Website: lowes
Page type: cart
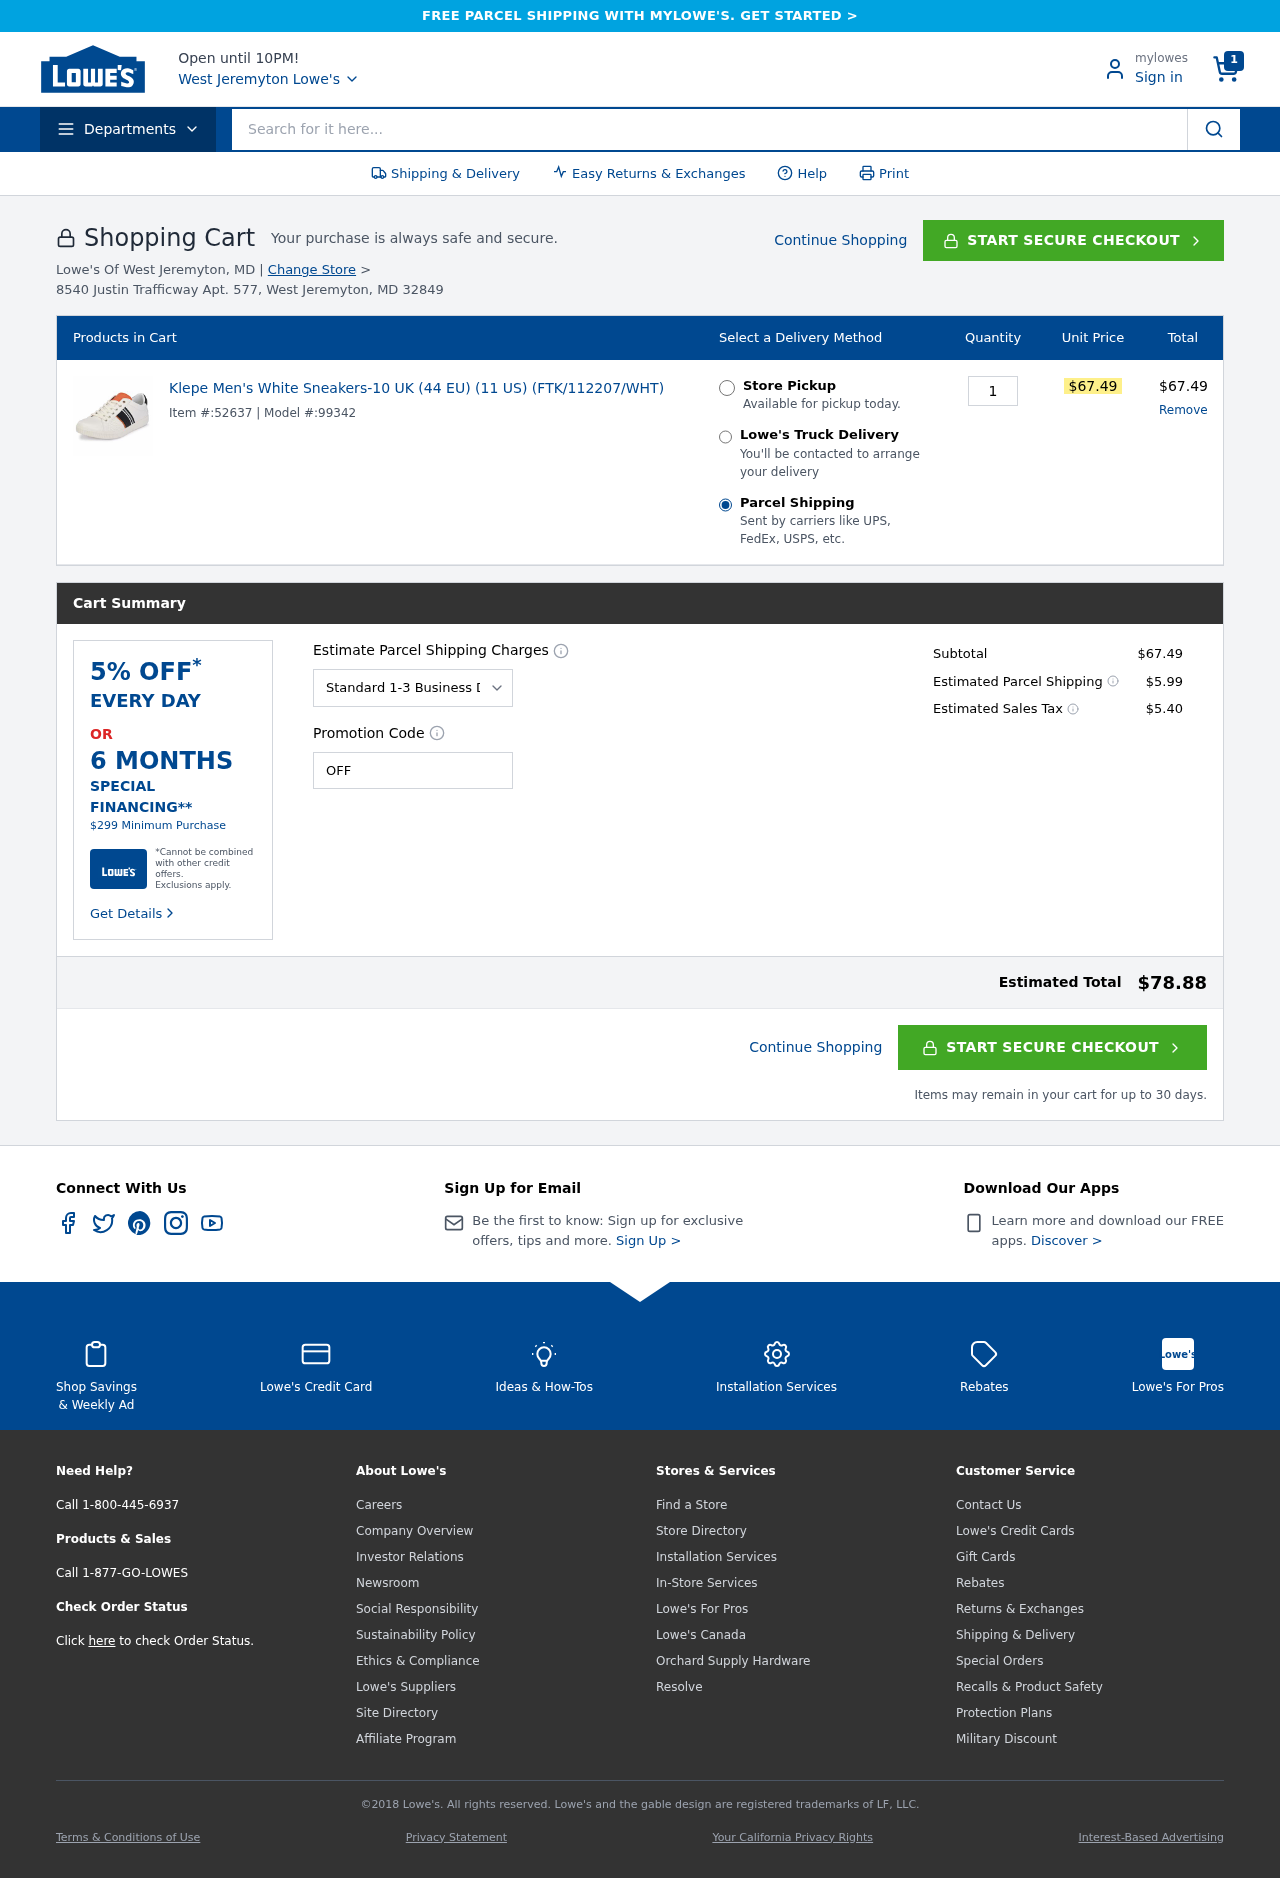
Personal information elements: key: PII_CITY
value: Jeremyton
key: PII_CITY
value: West Jeremyton
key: PII_POSTCODE
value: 32849
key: PII_PROMO_CODE
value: OFF15
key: PII_STREET
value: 8540 Justin Trafficway Apt. 577
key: PII_STATE_ABBR
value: MD
Product elements: key: PRODUCT1_NAME
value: Klepe Men's White Sneakers-10 UK (44 EU) (11 US) (FTK/112207/WHT)
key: PRODUCT1_PRICE
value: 67.49
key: PRODUCT1_QUANTITY
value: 1
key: PRODUCT1_MODEL
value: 99342
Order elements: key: ORDER_NUM_ITEMS
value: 1
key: ORDER_ITEM_ID
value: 52637
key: ORDER_LINE_TOTAL
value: $67.49
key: ORDER_SUBTOTAL
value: $67.49
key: ORDER_SHIPPING_COST
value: $5.99
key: ORDER_TAX
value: $5.40
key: ORDER_TOTAL
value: $78.88
Search elements: key: HEADER_SEARCH
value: Search for it here...